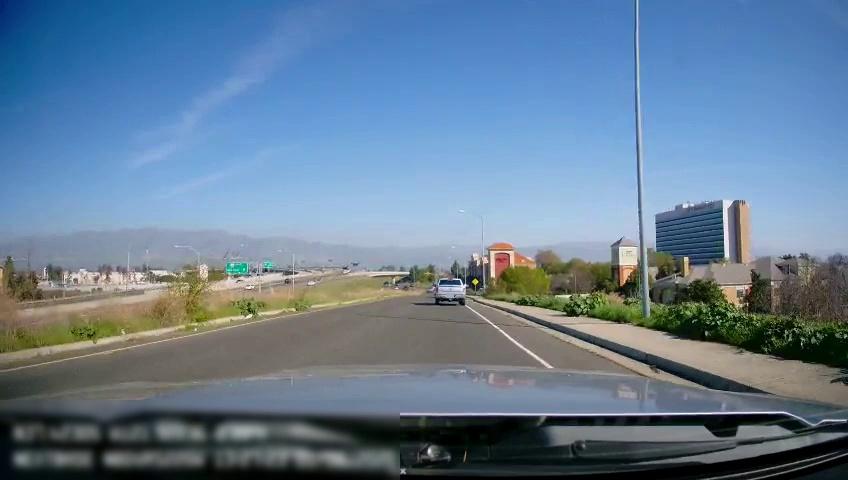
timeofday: Day
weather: Sunny
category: Drivable Space
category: Drivable Space
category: Drivable Space
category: Vehicles | Car
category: Vehicles | Truck
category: Lanes | Current Lane
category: Lanes | Current Lane
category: Lanes | Opposite Lane
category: Lanes | Alternate Lane
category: Traffic | Signs